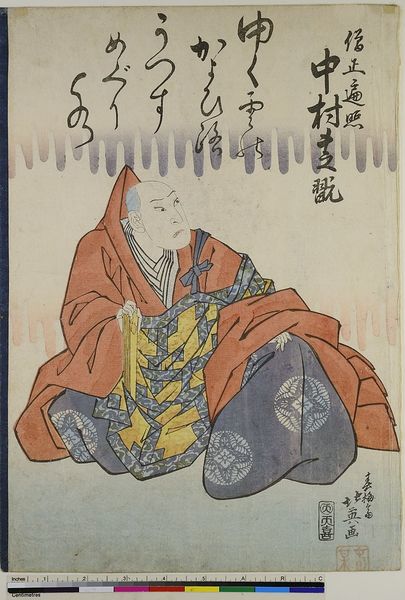
Titel: Der Schauspieler Nakamura Shikan als Sojo Henjo
Künstler: Shunbaisai Hokuei
Standort: Hamburg
Institution: Museum für Kunst und Gewerbe Hamburg
Schlagwörter: hand, mann, gelb, grau, mund, nase, zeichnung, rot, muster, schleife, augen, böse, kleidung, knoten, stoff, theater, holzschnitt, japan, schrift, papier, schriftzeichen, asien, druckgraphik, druckgrafik, chinesisch, china, stirnglatze, mönch, zeit, schauspieler, farbholzschnitt, schauspielerin, ornge, graue haare, grauhaarig, kimono, samurai, kabuki, mister, edo, reproduktionen, druckerzeugnisse, wenig haare, theateraufführung, ukiyo, keno